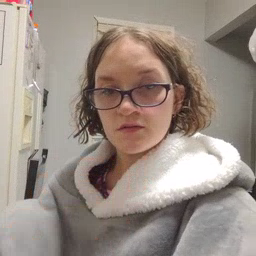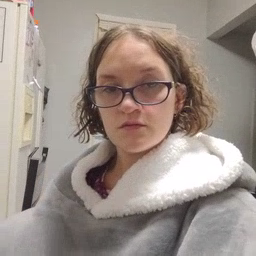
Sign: cut